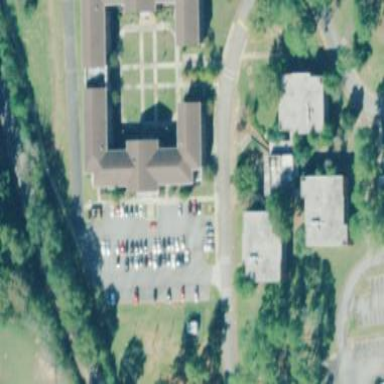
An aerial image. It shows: Dormitory building.